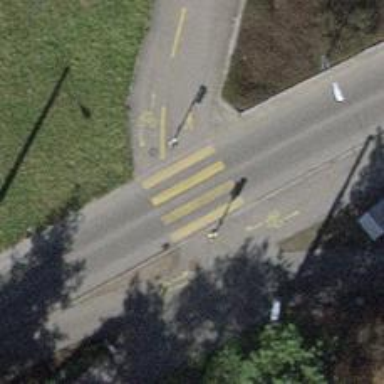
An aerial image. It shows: Zebra crossing controlled by traffic signals.